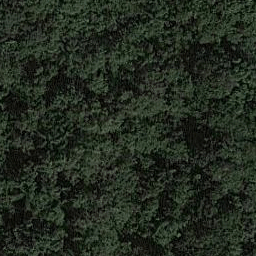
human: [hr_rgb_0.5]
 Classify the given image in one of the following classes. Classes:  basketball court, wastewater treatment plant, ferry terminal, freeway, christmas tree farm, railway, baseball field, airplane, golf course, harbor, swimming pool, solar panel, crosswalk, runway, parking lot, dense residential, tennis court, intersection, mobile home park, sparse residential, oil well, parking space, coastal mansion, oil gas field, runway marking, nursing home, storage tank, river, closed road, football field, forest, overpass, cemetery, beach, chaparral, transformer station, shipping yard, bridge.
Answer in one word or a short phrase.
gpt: forest